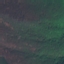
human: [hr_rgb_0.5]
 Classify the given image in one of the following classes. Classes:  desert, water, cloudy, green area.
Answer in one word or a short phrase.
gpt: green area